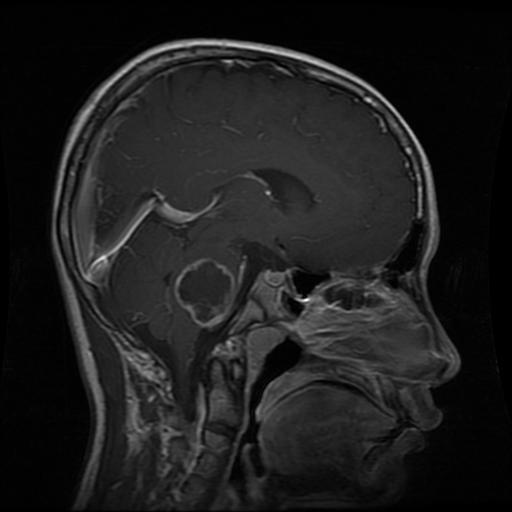
Label: glioma